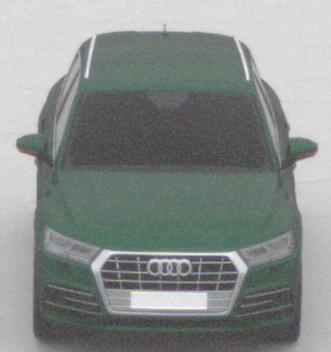
Make: Audi
Model: Q5 45 TFSI
Detailed model: Q5 (FY)
Model produced from: 2019/01
Model produced until: 2019/05
Doors: 5
Color: green
Road condition: dry road
Daytime: midday
Contrast: low contrast